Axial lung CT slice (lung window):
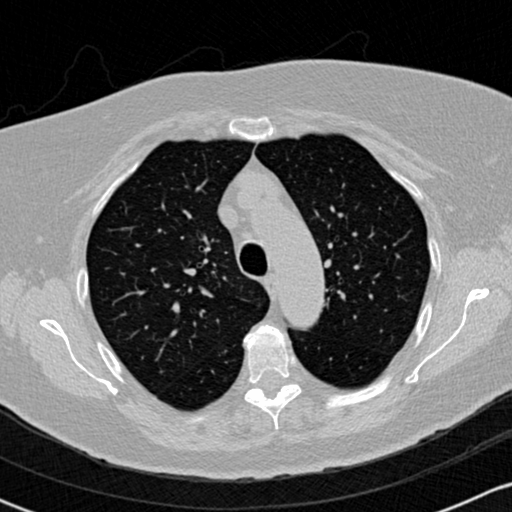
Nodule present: yes
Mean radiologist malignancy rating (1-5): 4